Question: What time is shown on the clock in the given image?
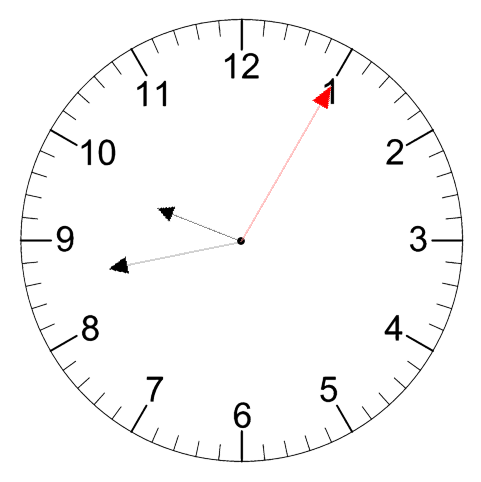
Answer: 09:43:05